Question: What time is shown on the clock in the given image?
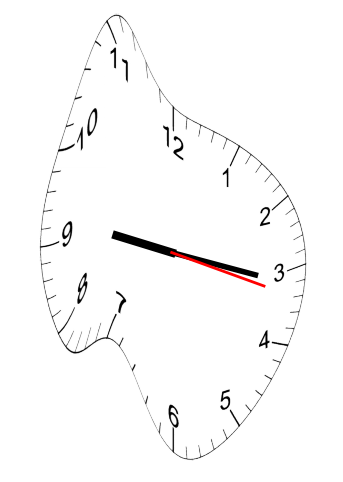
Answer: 09:16:17